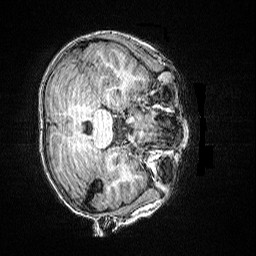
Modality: T1w
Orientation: axial
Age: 67
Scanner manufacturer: siemens
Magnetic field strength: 3 T
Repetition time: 2.5 s
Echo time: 0.00347 s